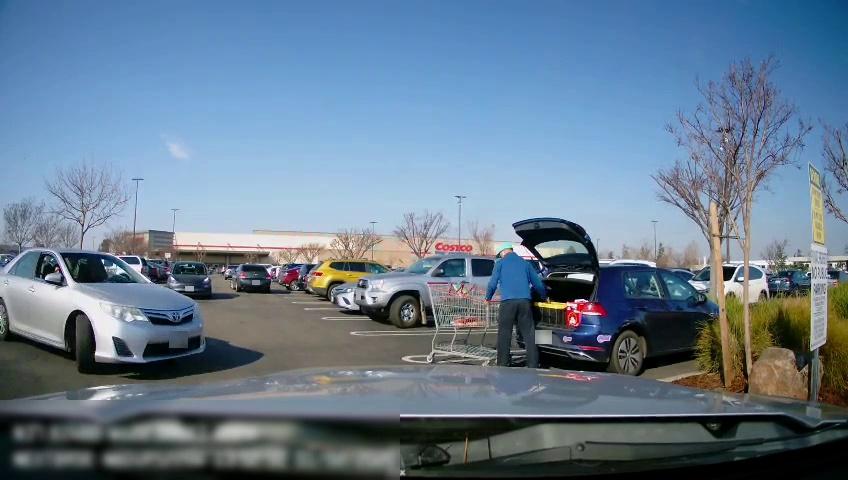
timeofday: Day
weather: Sunny
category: Drivable Space
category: Vehicles | Car
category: Vehicles | Car
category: Vehicles | Car
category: Vehicles | SUV
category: Vehicles | Car
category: Vehicles | Car
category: Vehicles | Car
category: Vehicles | Van
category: Vehicles | Truck
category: Vehicles | Car
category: Vehicles | SUV
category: Vehicles | SUV
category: Vehicles | Car
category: Pedestrians
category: Vehicles | SUV
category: Vehicles | Truck
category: Traffic | Signs
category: Traffic | Signs